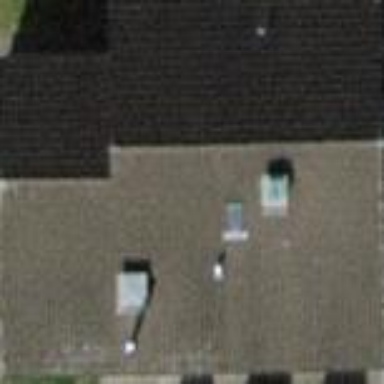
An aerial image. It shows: Gabled roof house.